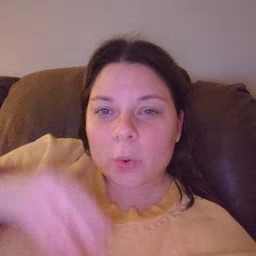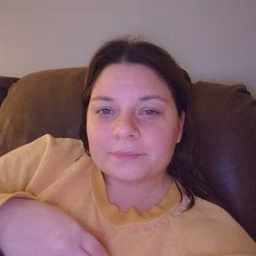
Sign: cowboy